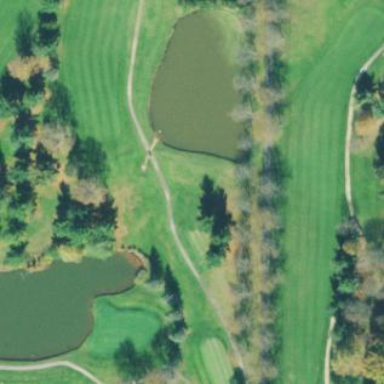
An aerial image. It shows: Picturesque scene of golf course with lateral water hazard.